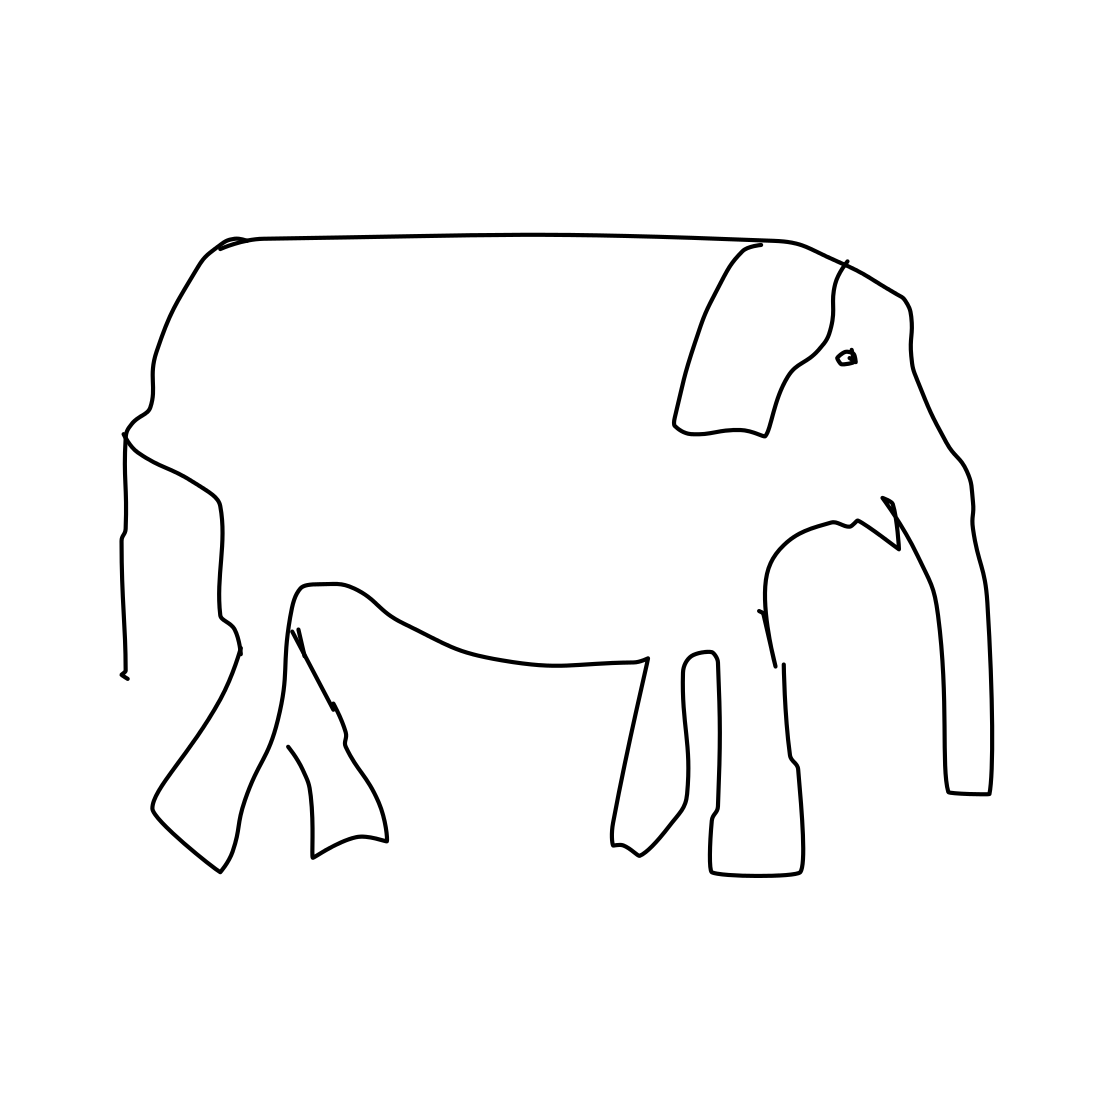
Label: elephant